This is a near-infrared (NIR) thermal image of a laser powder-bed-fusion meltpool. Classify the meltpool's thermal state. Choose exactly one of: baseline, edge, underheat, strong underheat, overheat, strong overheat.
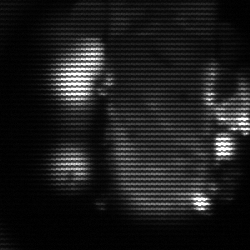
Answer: strong underheat